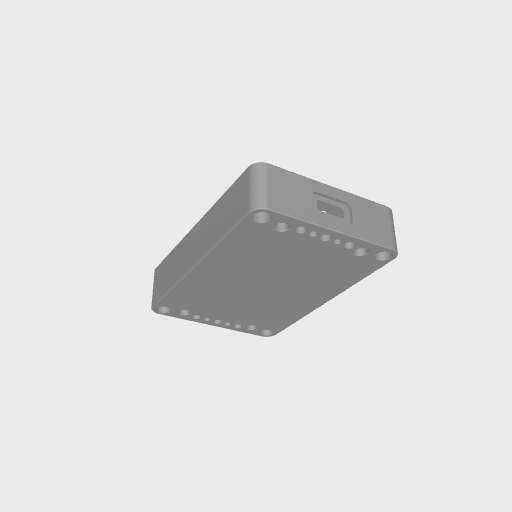
Part: Limelight3A